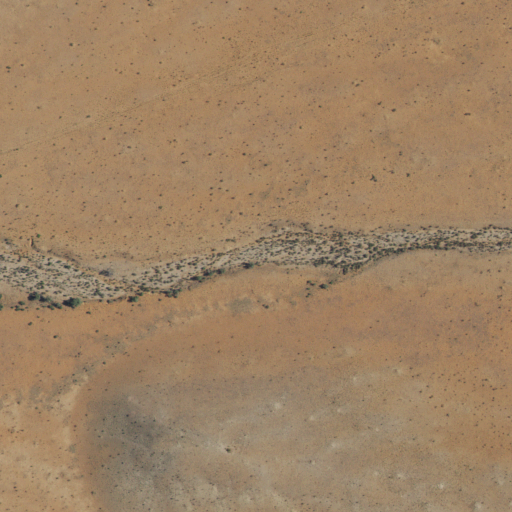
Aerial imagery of valley in New Mexico named Sheep Canyon containing grassland and shrub